Question: I'm working on a website that has long content in its main 'div', there is a vertical scroll in the div. However, when I try to print the website using browser print. only one page appears and most of the data is missing.
PS: I tried all possible solutions with '@media print { ... }', and css styling.

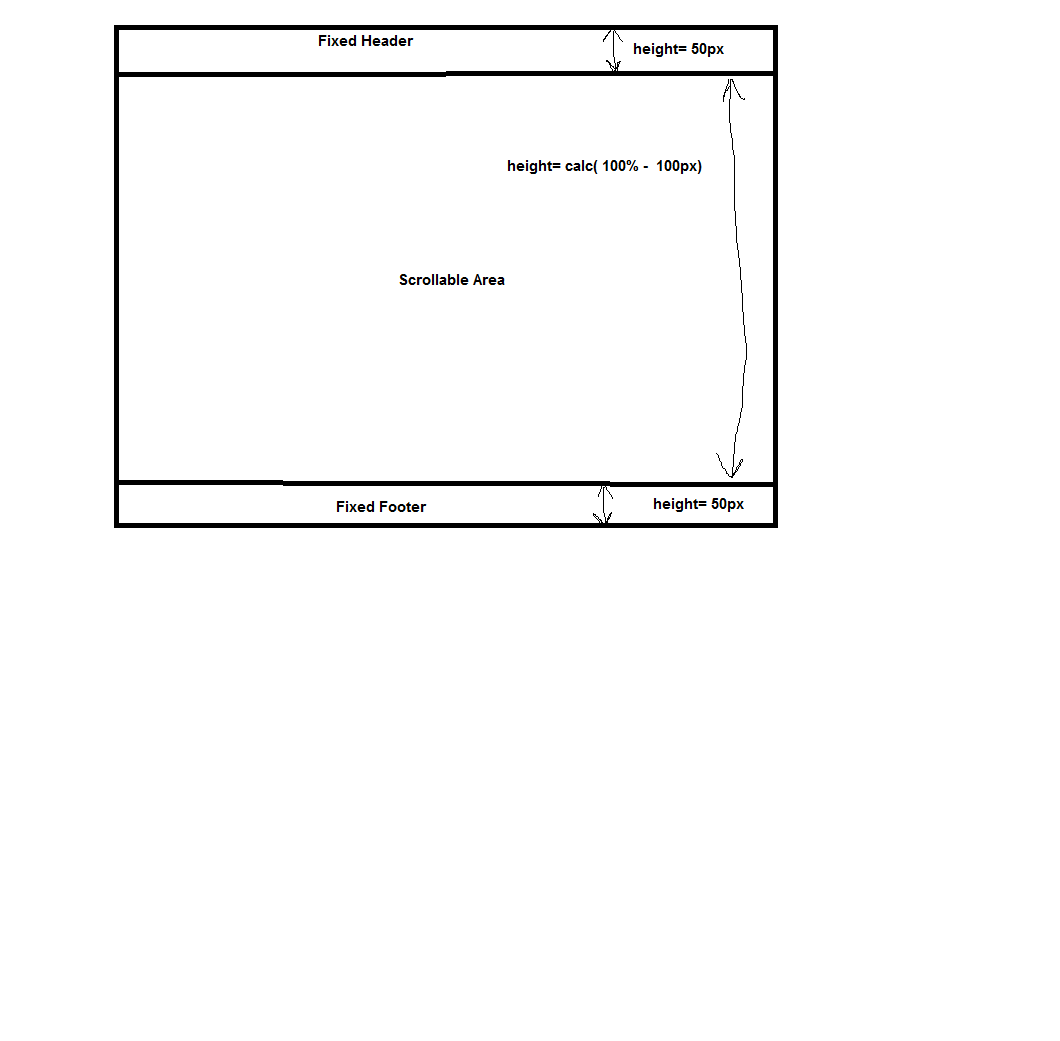
Answer: simply use overflow-y:visible in the print media query.
'''
@media print {
#mainLayout {
height: 100%;
overflow-y: visible;
overflow-x: visible;
}
}
'''